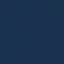
Land use / land cover: SeaLake